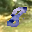
Label: 8